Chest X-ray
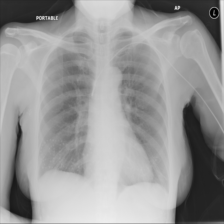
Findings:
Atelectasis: positive
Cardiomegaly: negative
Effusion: negative
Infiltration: negative
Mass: negative
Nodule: negative
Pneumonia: negative
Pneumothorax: negative
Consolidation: negative
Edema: negative
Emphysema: negative
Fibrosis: negative
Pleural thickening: negative
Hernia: negative